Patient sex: M
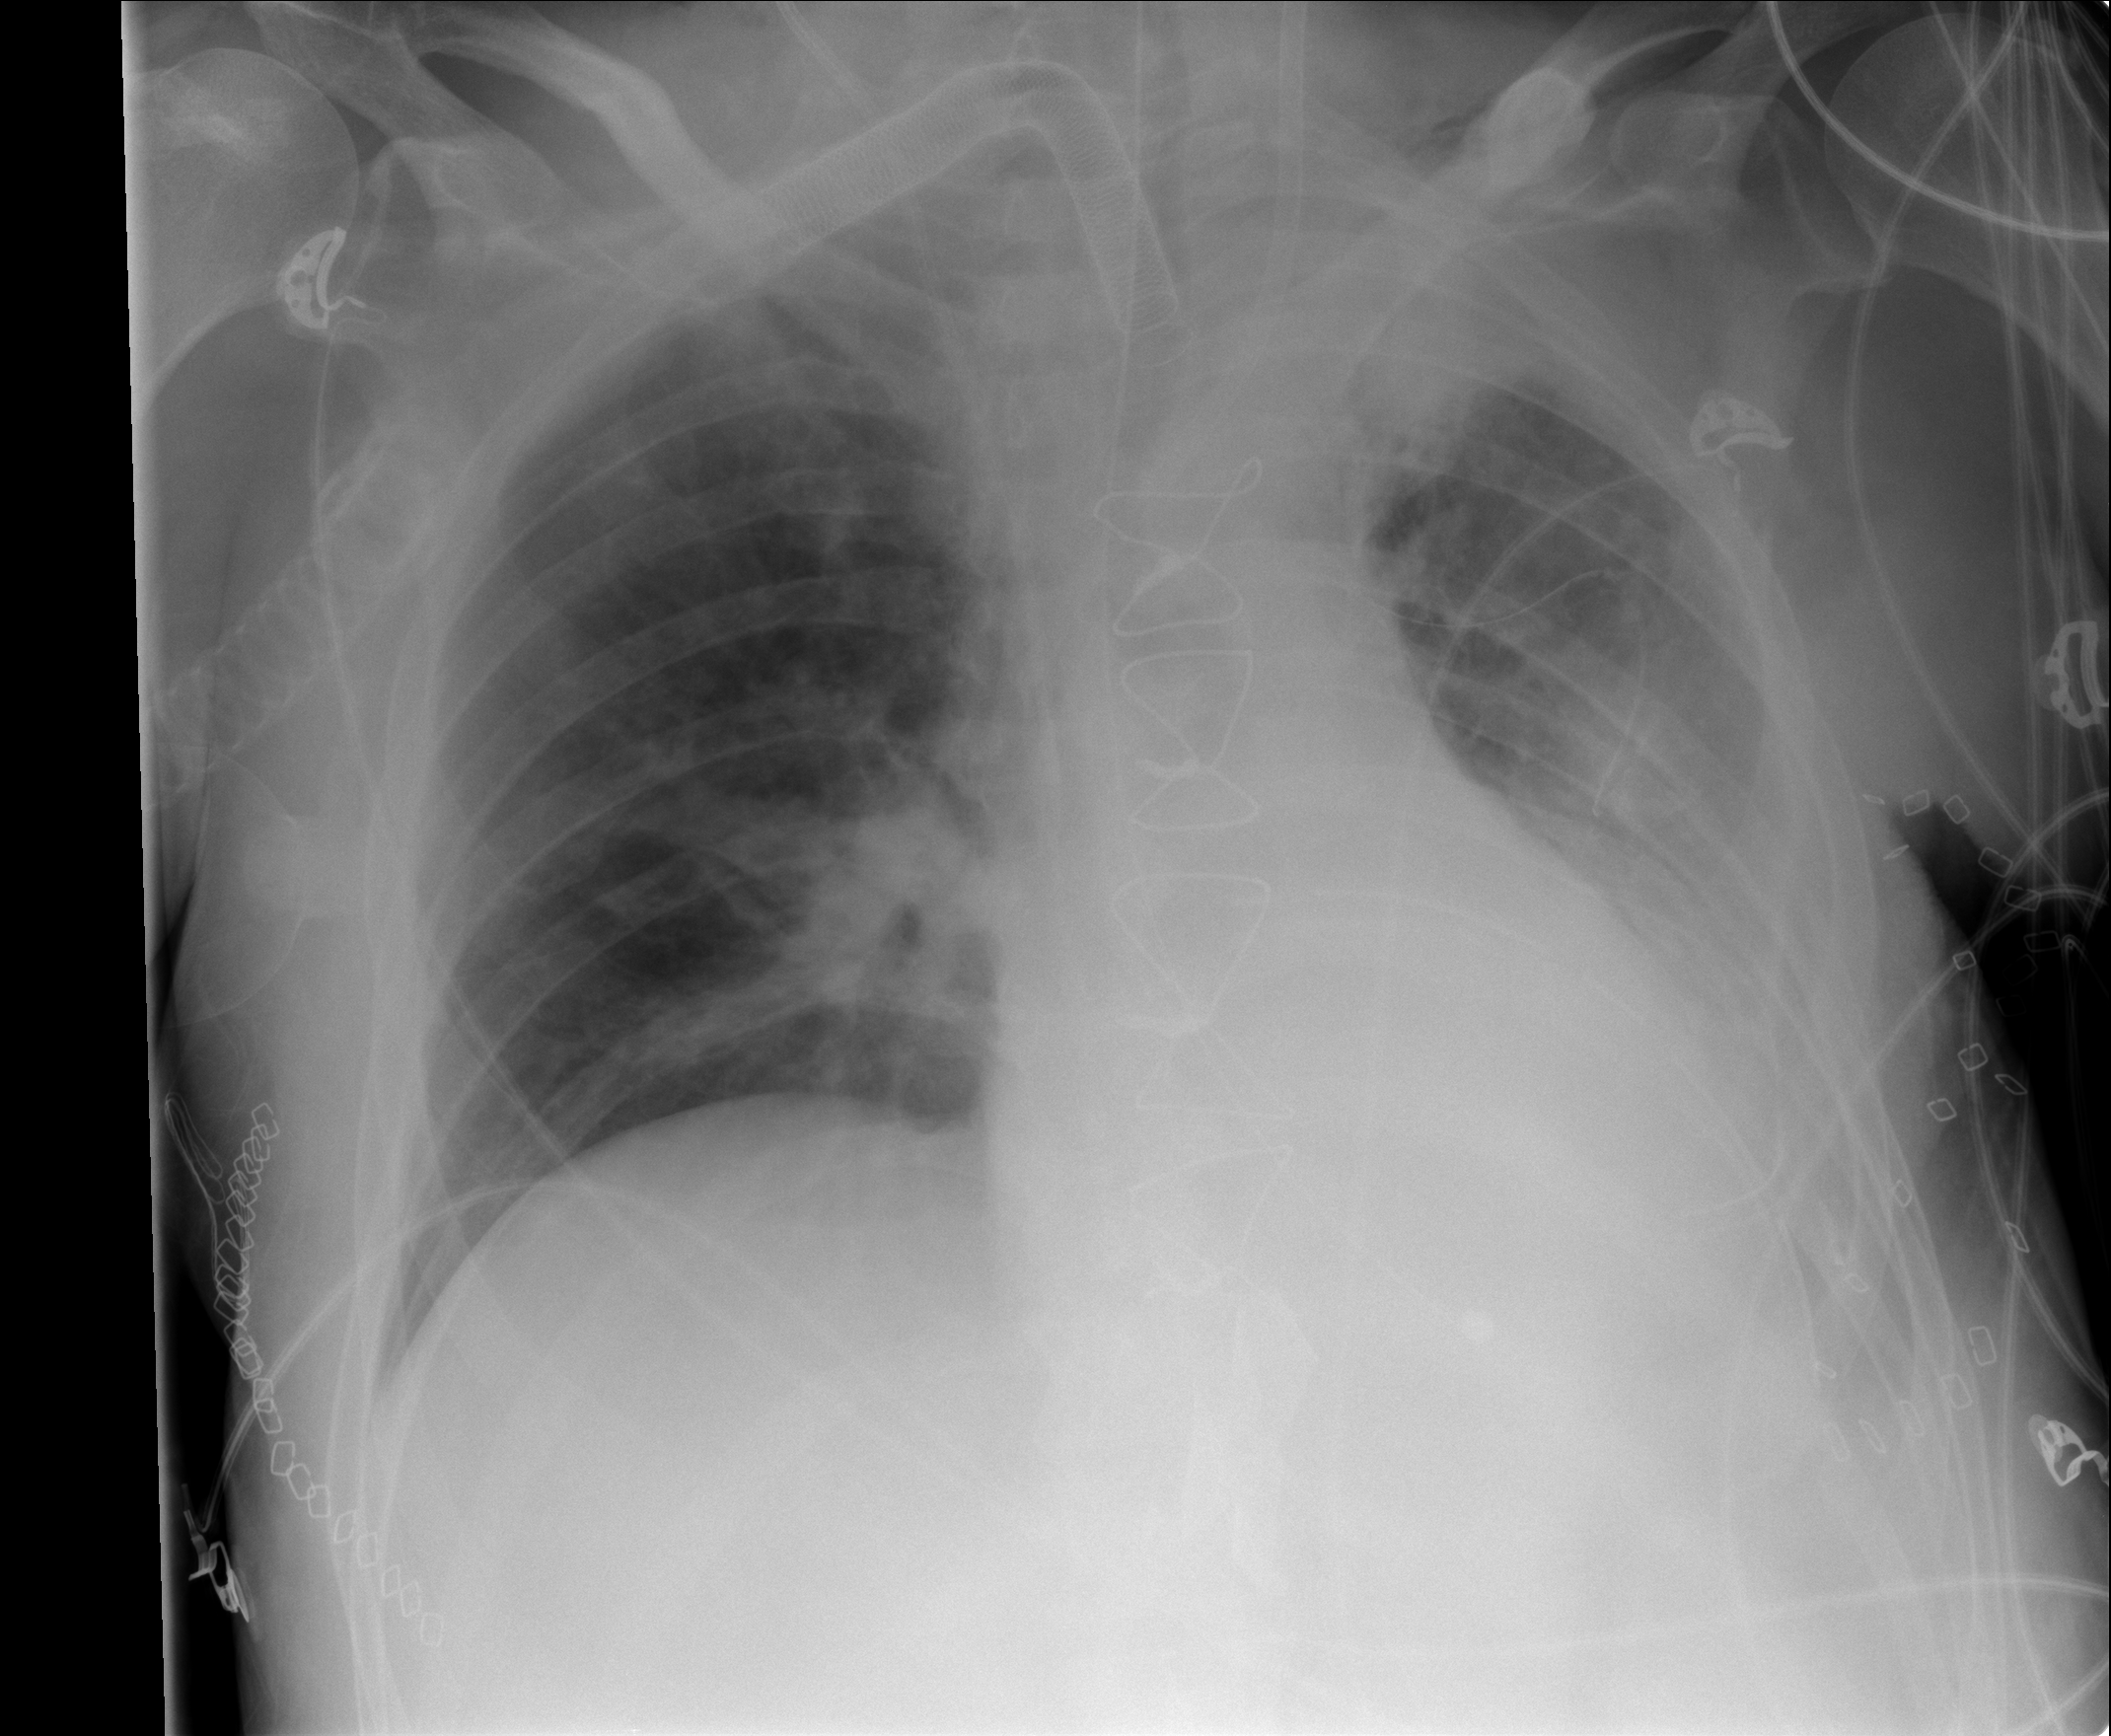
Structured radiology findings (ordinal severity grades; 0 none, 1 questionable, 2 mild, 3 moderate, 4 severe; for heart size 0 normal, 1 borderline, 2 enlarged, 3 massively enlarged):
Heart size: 2
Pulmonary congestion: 3
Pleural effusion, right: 0
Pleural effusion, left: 3
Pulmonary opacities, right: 0
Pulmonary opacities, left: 2
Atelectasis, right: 1
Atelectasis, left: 3